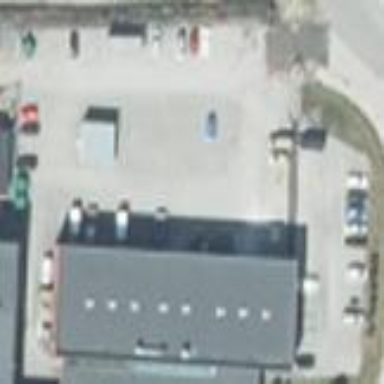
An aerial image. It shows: Parking area with surface.